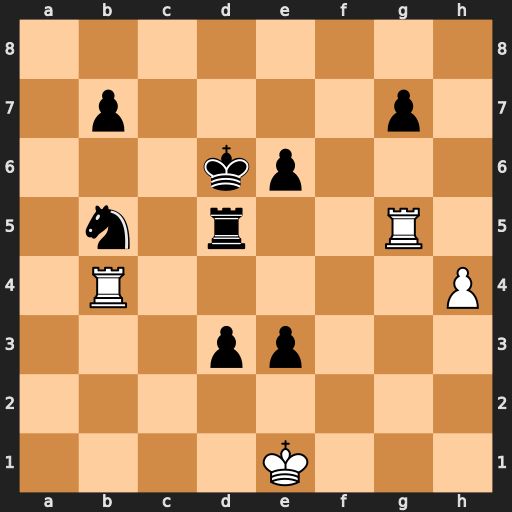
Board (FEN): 8/1p4p1/3kp3/1n1r2R1/1R5P/3pp3/8/4K3
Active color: w
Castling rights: -
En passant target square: -
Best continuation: Rxd5+ exd5 Rxb5